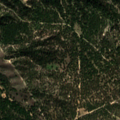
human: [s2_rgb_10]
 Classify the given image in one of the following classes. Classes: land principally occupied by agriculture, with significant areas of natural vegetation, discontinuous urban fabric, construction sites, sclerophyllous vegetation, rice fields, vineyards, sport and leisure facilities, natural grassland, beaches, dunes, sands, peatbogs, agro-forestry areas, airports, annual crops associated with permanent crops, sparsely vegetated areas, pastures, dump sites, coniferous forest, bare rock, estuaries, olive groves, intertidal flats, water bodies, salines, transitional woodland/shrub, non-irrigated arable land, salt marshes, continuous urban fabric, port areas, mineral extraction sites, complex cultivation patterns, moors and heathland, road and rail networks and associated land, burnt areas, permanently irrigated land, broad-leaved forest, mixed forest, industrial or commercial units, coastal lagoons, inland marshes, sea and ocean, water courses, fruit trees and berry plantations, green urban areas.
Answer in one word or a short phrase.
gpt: complex cultivation patterns, coniferous forest, mixed forest, transitional woodland/shrub